Question: Here is the code: <URL>
When I click li the pop div showing fully overlaying two li (exmpl: li width 100px, pop width 200px;) but if u test in ie7 its not working:
see:
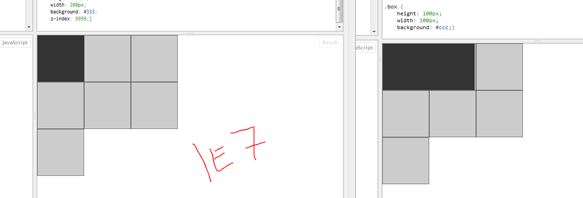
Answer: <URL>
You can fix <URL> by ensuring that only the "active" 'li' has 'position: relative':
'''
$('li').click(function() {
$('.pop').hide();
$(this).find('.pop').show();
$('li').css('position', 'static');
$(this).css('position', 'relative');
});
'''
I also changed to <URL>. Those methods are equivalent to what you were using.
There be a pure CSS fix, which would be more desirable, but I can't find it.